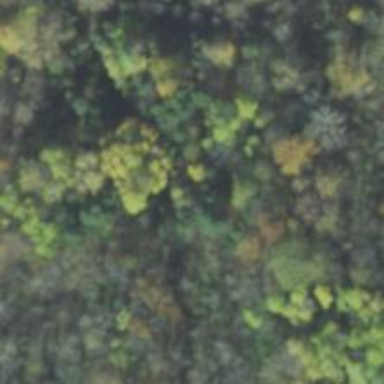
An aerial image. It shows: Mixed leaf woodland.